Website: home-depot
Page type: billing-address
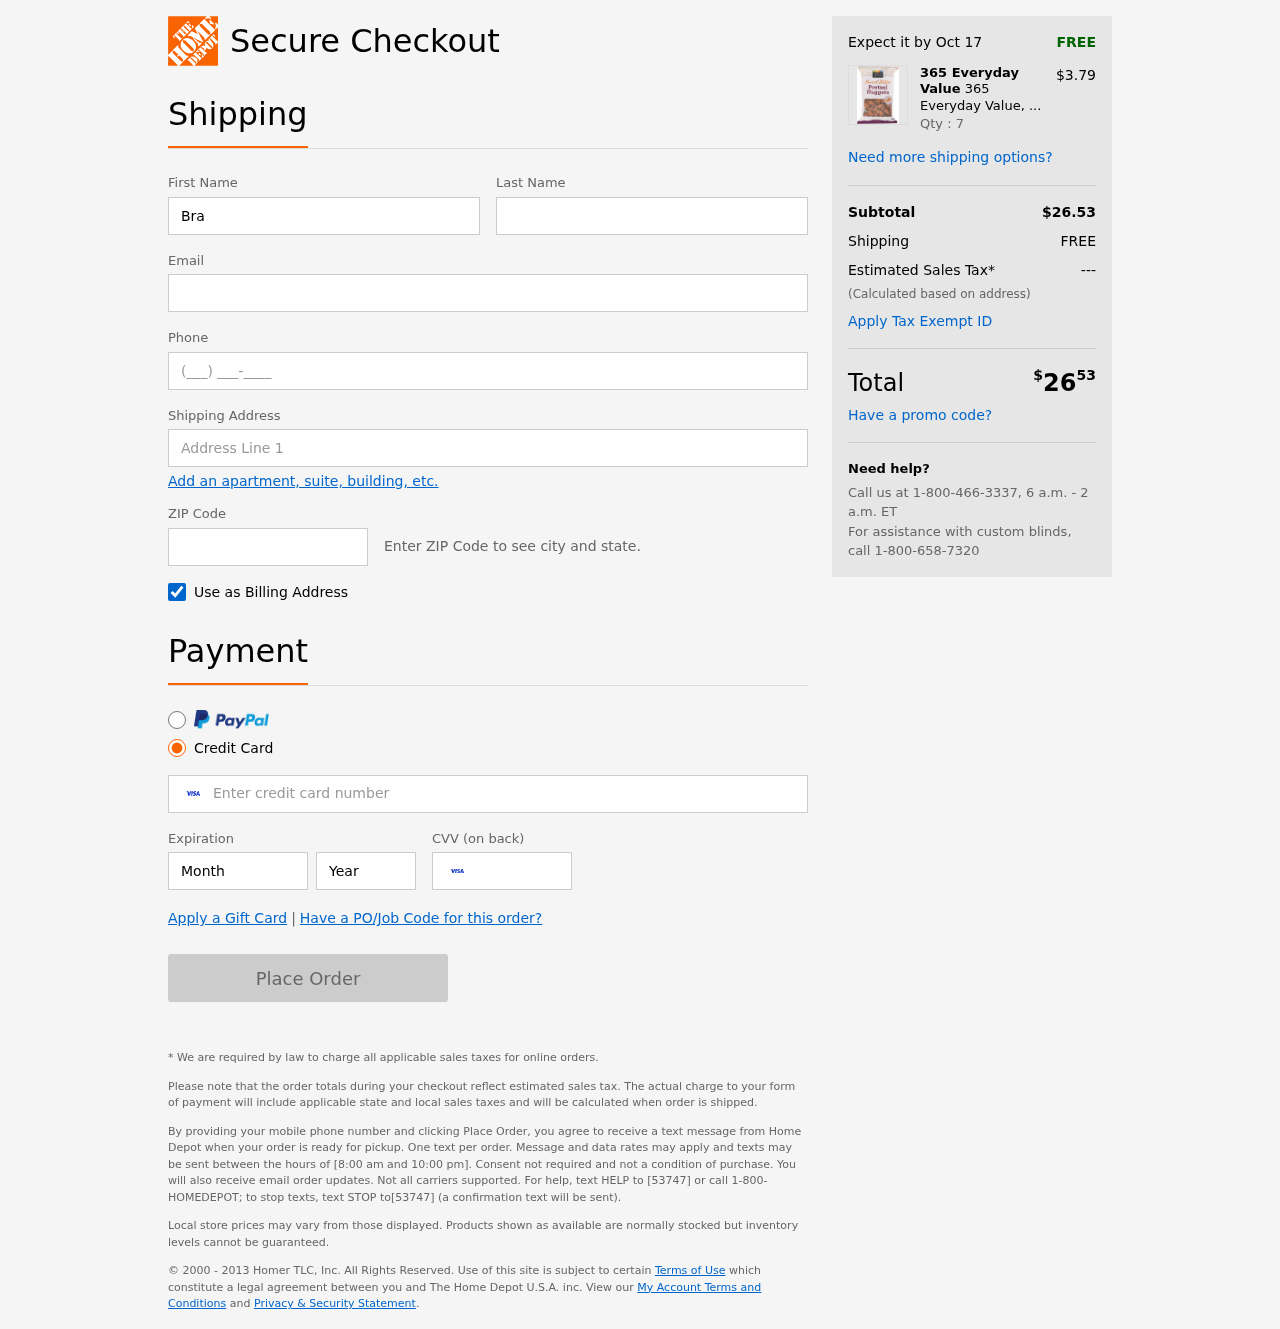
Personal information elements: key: PII_FIRSTNAME
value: Brandi
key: PII_LASTNAME
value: Mclaughlin
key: PII_EMAIL
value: brandimclaughlin@yahoo.com
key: PII_PHONE
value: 5248129797
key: PII_STREET
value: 25175 Taylor Course
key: PII_POSTCODE
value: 08930
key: PII_CARD_NUMBER
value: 4698 9910 1486 5249
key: PII_CARD_EXPIRY_MONTH
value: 02
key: PII_CARD_CVV
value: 320
Product elements: key: PRODUCT1_BRAND
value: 365 Everyday Value
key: PRODUCT1_NAME
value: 365 Everyday Value, Pretzel Nuggets, Peanut Butter, 10 oz
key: PRODUCT1_PRICE
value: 3.79
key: PRODUCT1_QUANTITY
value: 7
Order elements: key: ORDER_DELIVERY_DATE
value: Oct 17
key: ORDER_SUBTOTAL
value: $26.53
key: ORDER_SHIPPING_COST
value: FREE
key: ORDER_TAX
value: ---
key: ORDER_TOTAL2
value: $2653